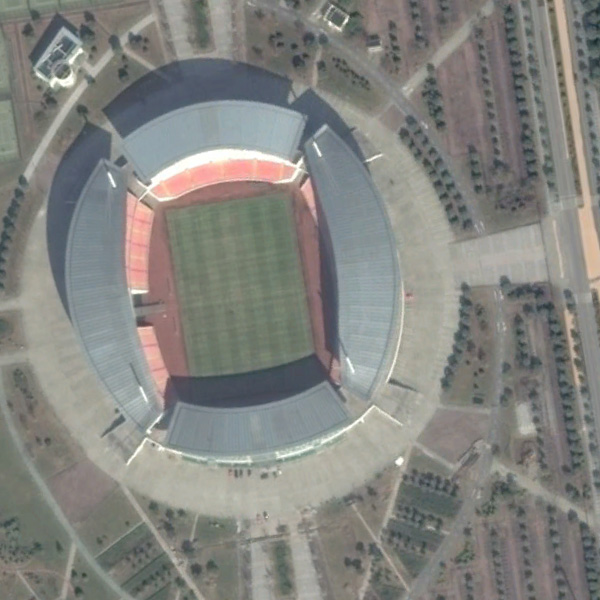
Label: Stadium